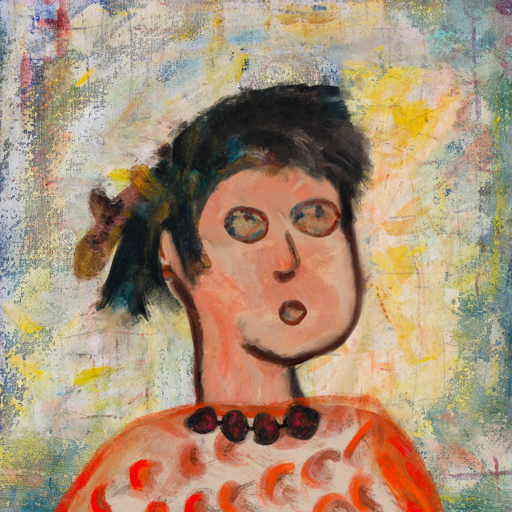
Background: Irani, Head And Neck Side: Roy_Bahadur, Face Side: Orphan, Bust: Rupkatha, Hair Side: Pipe, Head Accessory: Blank, Second Necklace: Blank, Necklace: Mosgoul, Baby: Blank